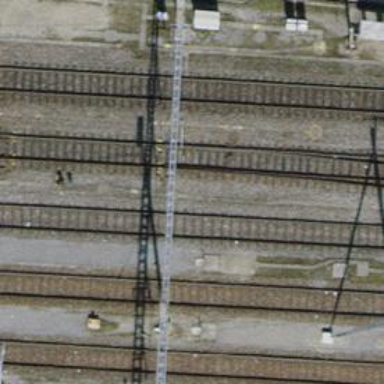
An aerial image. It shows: Railway switch.